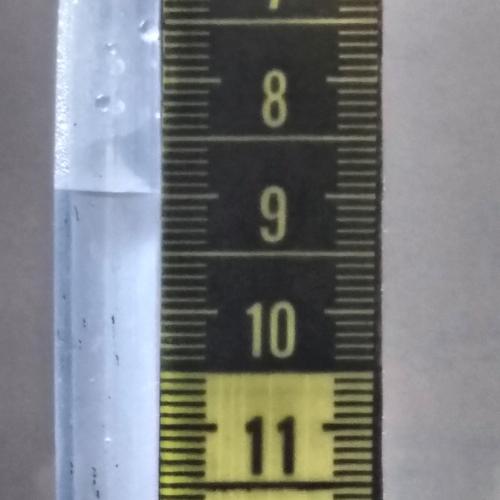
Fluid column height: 9.0 cm